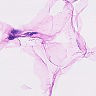
Metastatic tissue present: no